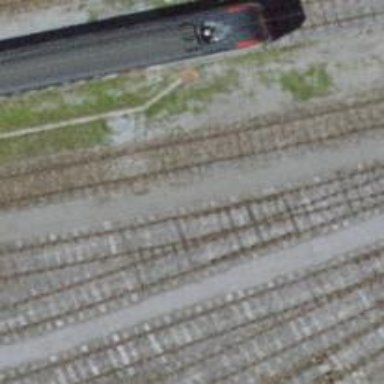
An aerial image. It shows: Rail yard with electrified contact lines for railway operations.